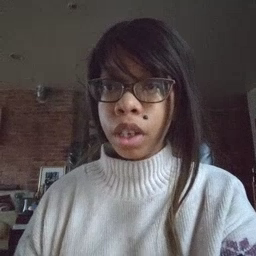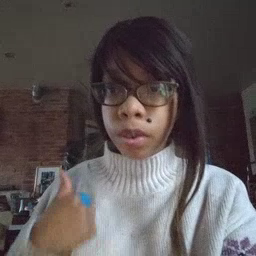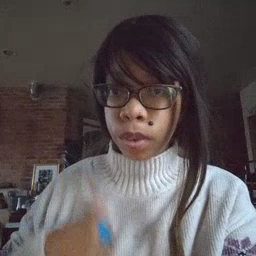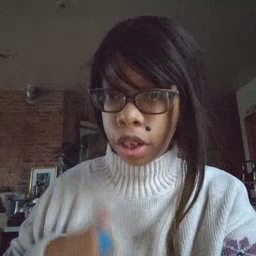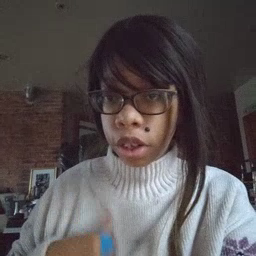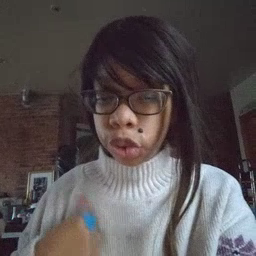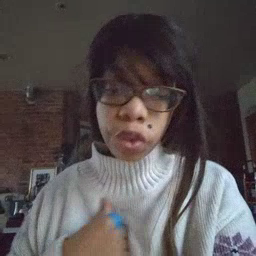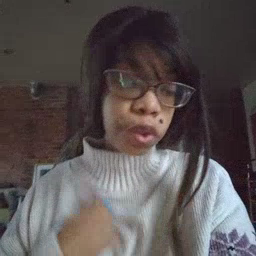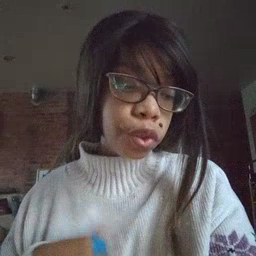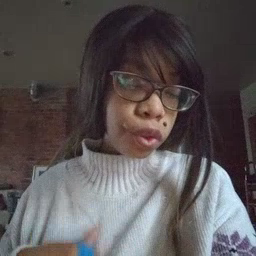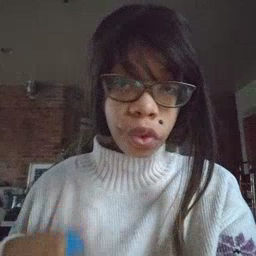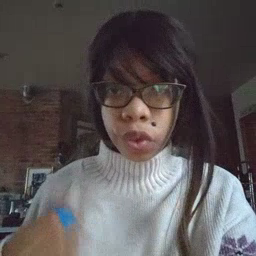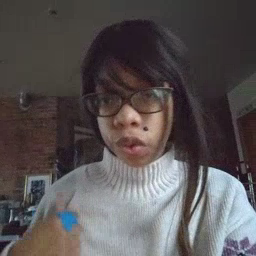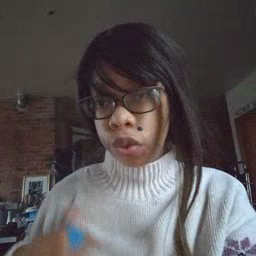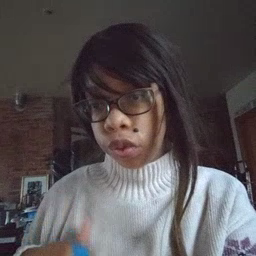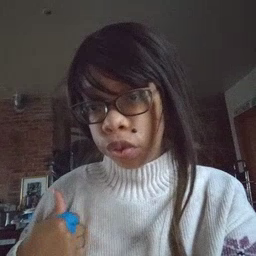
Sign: bath